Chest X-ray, AP view. Patient: 57 years old, sex M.
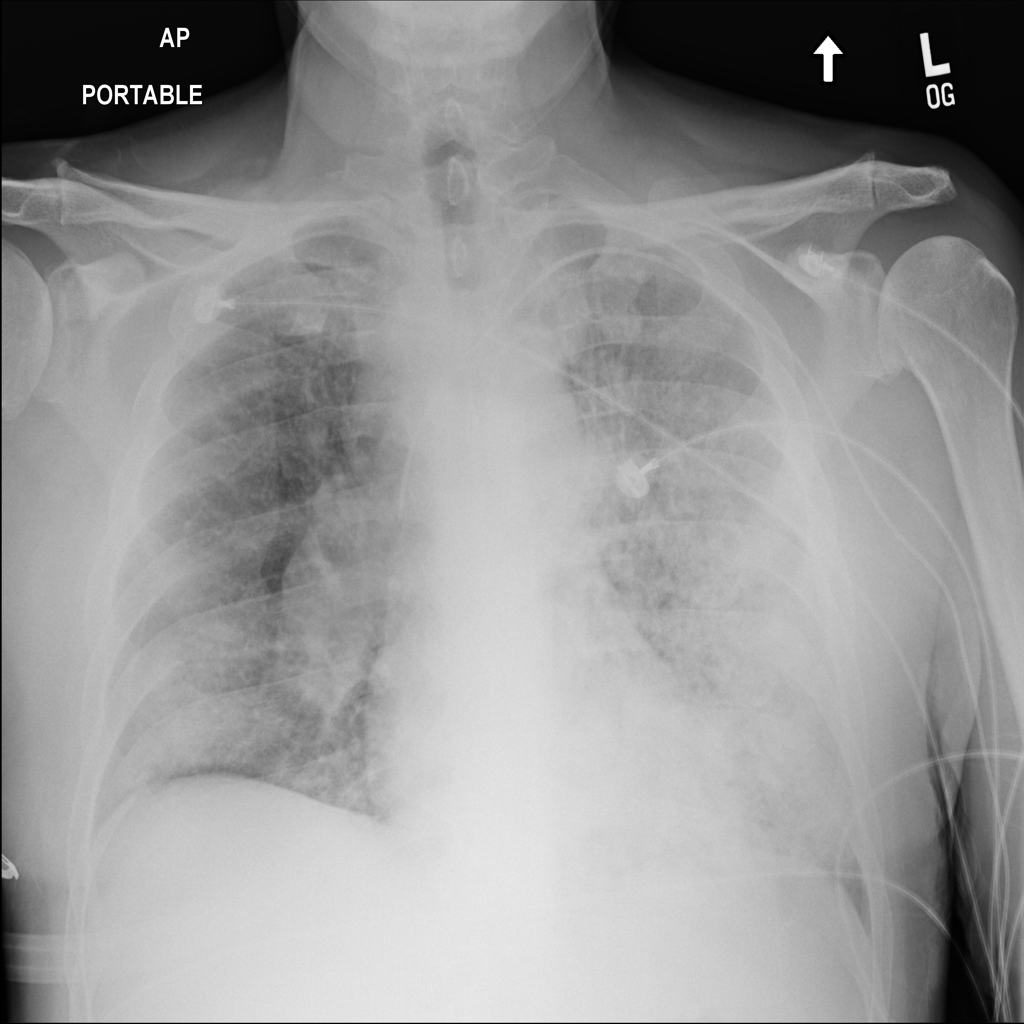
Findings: No Finding